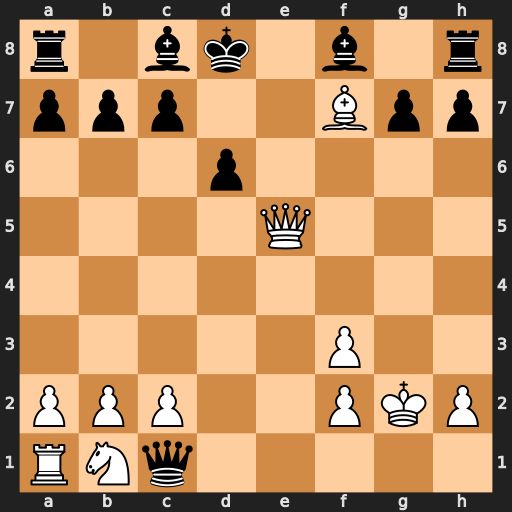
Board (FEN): r1bk1b1r/ppp2Bpp/3p4/4Q3/8/5P2/PPP2PKP/RNq5
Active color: w
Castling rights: -
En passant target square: -
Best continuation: Qe8#